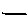
Label: line